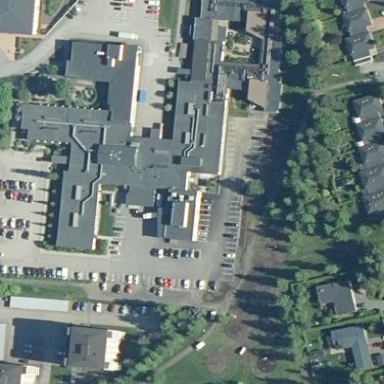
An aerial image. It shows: Parking area with asphalt surface.